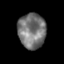
Tissue: skin
Cell type: Epithelial cells
Senescence score: 0.2565
Nuclear area (px): 951
Mean DAPI intensity: 118.099